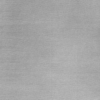
Label: dusty